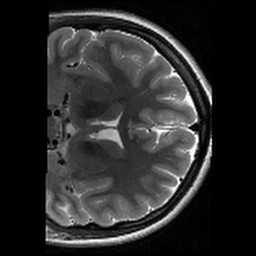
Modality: T2w
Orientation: coronal
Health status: healthy
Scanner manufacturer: siemens
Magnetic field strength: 3 T
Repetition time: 8.02 s
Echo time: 0.08 s